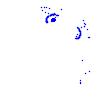
Particle: electron